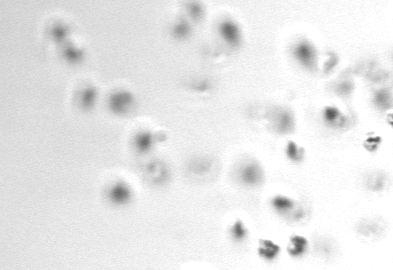
Label: Phaeocystis